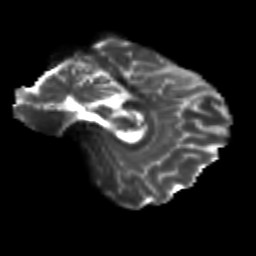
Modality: T2w
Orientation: sagittal
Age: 25
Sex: female
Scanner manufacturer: siemens
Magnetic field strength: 3 T
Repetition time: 3.5 s
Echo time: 0.113 s